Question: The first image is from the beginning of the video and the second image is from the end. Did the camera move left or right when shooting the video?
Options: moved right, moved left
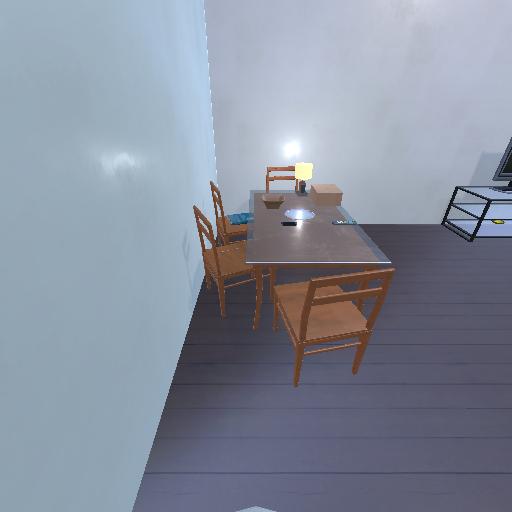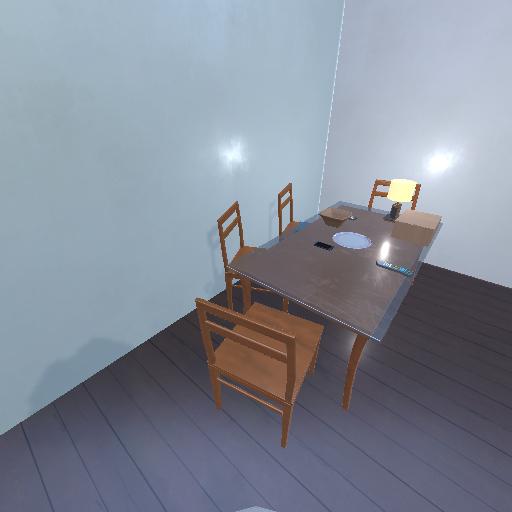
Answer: moved right